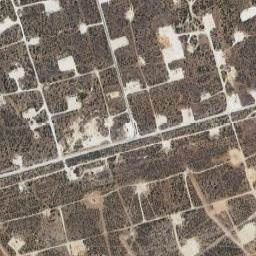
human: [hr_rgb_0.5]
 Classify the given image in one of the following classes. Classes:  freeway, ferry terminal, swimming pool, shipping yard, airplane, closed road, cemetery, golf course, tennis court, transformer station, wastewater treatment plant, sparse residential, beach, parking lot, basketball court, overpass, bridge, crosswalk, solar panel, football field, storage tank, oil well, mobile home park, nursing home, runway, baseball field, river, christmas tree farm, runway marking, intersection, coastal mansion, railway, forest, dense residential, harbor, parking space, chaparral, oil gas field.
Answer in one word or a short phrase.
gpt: oil gas field